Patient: sex M, age 60
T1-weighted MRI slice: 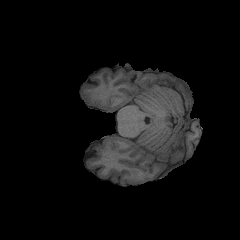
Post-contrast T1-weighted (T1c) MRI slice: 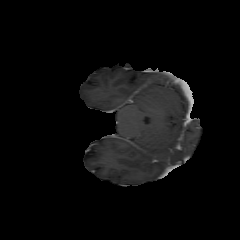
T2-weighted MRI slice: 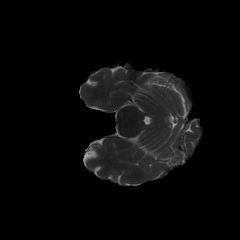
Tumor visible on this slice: no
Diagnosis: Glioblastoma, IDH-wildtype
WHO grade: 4